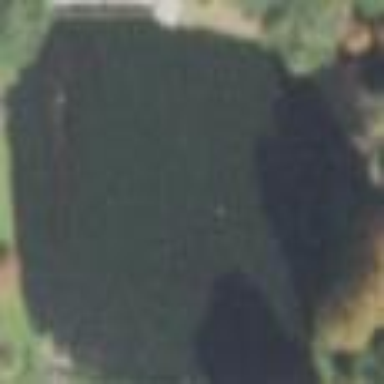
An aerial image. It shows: Pond surrounded by natural water.